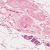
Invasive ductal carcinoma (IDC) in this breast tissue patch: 0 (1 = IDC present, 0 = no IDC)